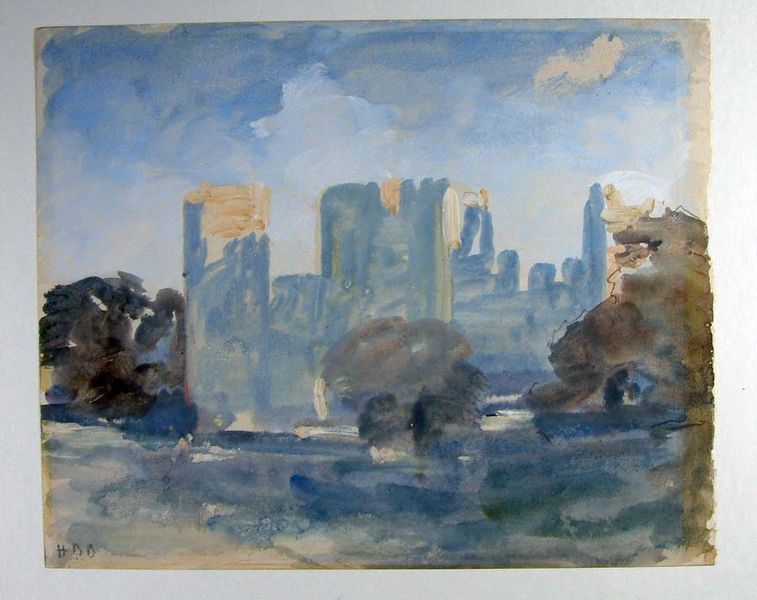
Titel: Bodian Castle
Künstler: Hercules Brabazon Brabazon
Standort: Amherst (Massachusetts, USA)
Institution: Mead Art Museum, Amherst College
Schlagwörter: blue, grey, painting, plant, cloud, clouds, heaven, sky, tree, building, sun, trees, light, bushes, castle, abstract, city, park, buildings, watercolor, watercolour, signature, colour, cityscape, skyline, blues, hbo, hdo, hbb, minimal definition, foreground trees